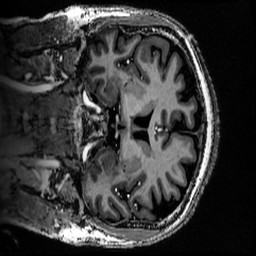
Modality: MP2RAGE
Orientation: coronal
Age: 57
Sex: male
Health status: healthy